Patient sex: M
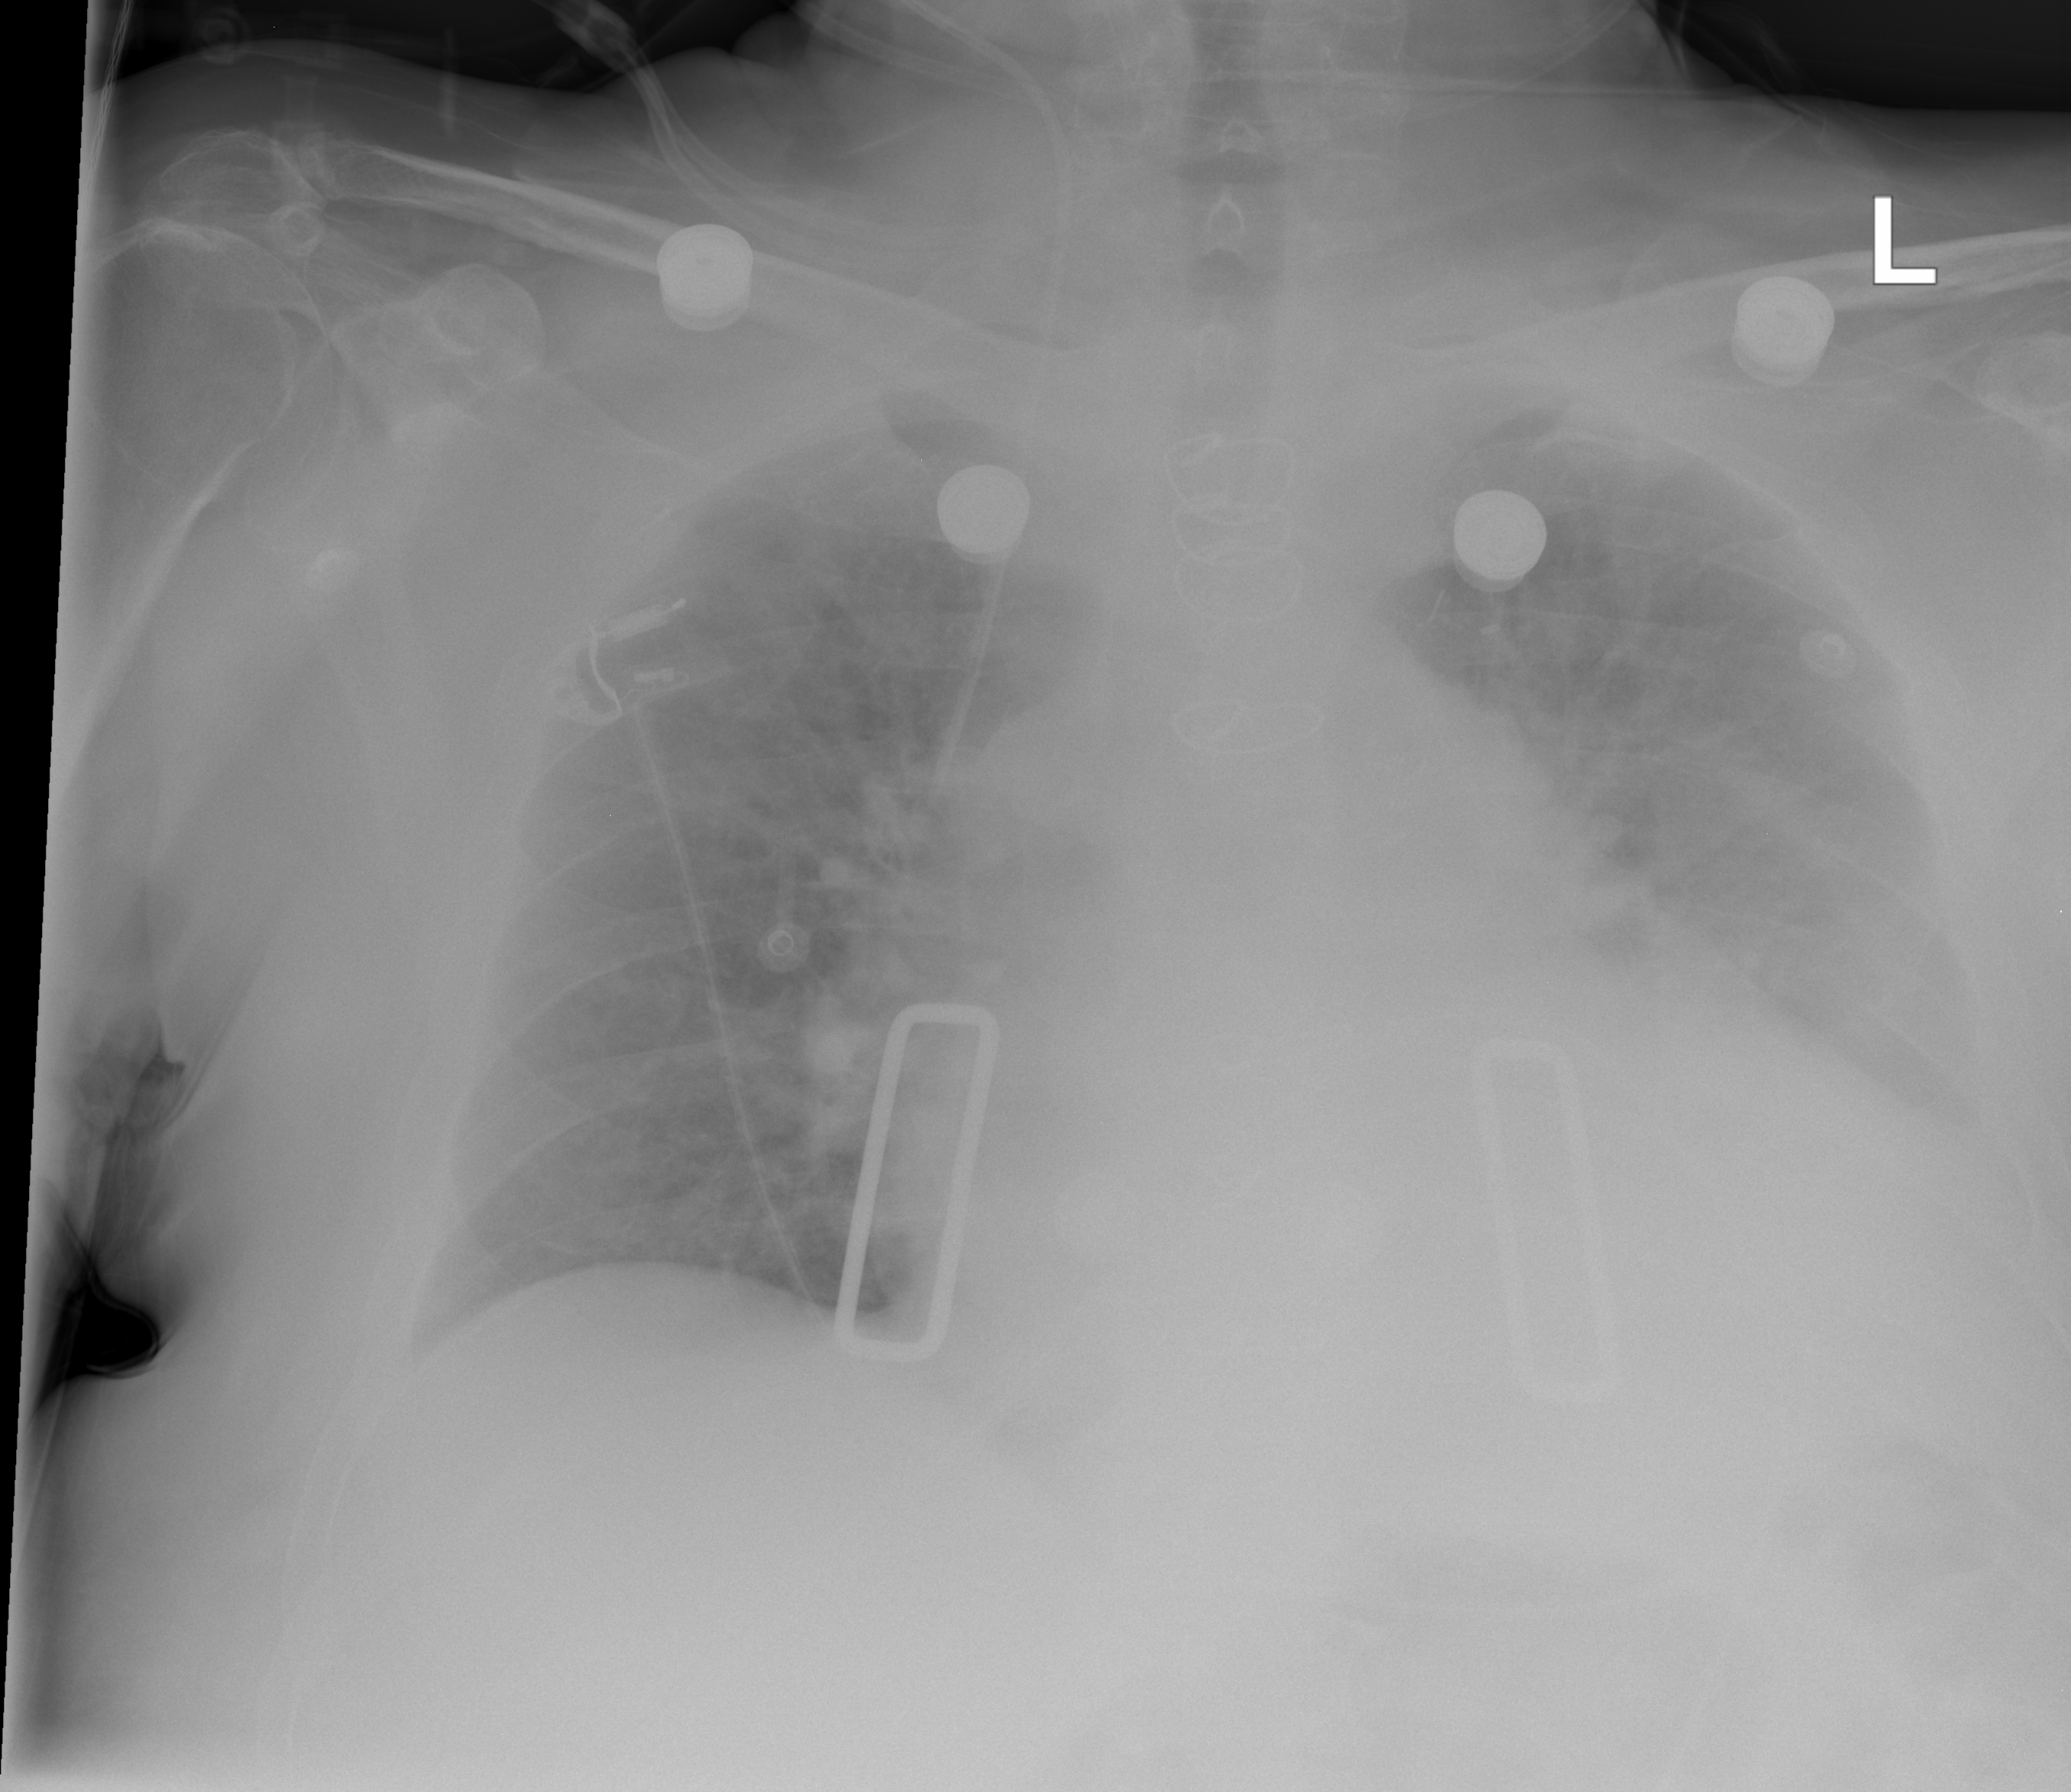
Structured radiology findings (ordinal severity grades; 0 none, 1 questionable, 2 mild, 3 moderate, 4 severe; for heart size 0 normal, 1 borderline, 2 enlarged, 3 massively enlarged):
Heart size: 2
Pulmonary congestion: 2
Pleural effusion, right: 0
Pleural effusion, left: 2
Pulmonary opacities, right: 0
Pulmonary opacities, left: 0
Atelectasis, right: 0
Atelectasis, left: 2